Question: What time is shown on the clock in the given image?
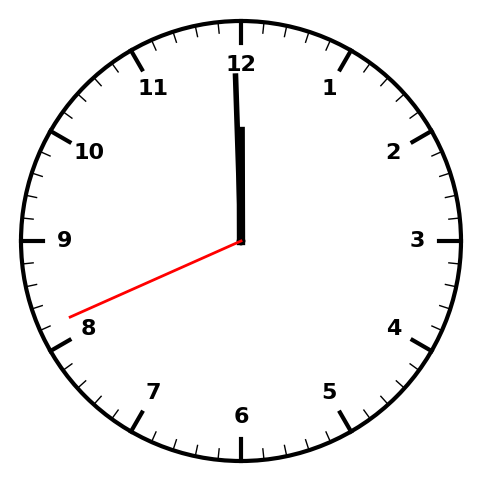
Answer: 11:59:41